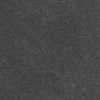
Label: dusty